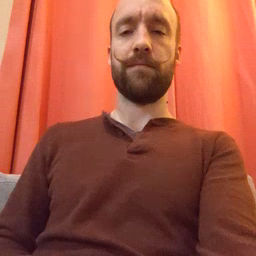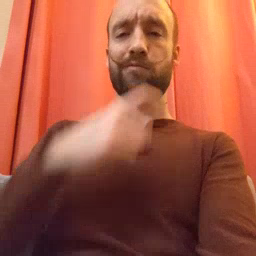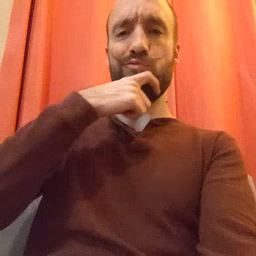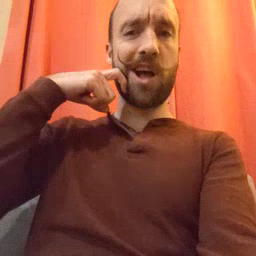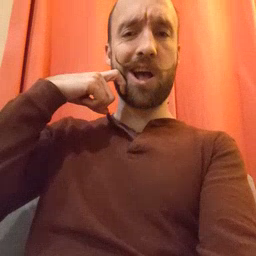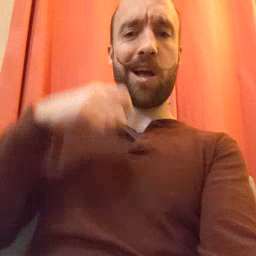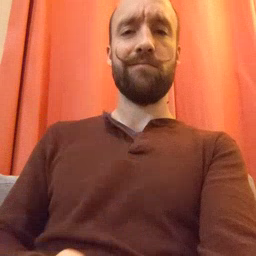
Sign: dry